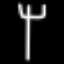
Label: fork